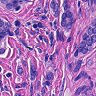
Metastatic tissue present: yes